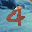
Label: 4